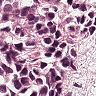
Metastatic tissue present: yes